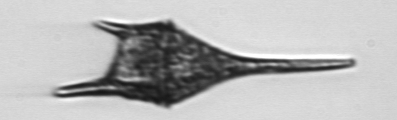
Label: Tripos_lineatus